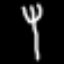
Label: fork